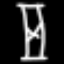
Label: hourglass